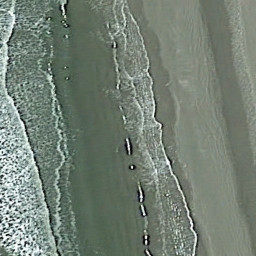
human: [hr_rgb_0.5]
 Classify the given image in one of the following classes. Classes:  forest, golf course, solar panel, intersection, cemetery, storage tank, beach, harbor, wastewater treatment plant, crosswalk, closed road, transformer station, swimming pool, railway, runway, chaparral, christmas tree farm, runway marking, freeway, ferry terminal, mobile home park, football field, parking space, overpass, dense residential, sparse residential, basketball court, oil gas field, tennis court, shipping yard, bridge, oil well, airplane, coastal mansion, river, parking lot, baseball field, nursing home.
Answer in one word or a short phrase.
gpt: beach